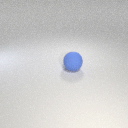
large blue rubber sphere